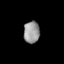
Tissue: lung
Cell type: Others
Senescence score: 0.2261
Nuclear area (px): 340
Mean DAPI intensity: 152.385